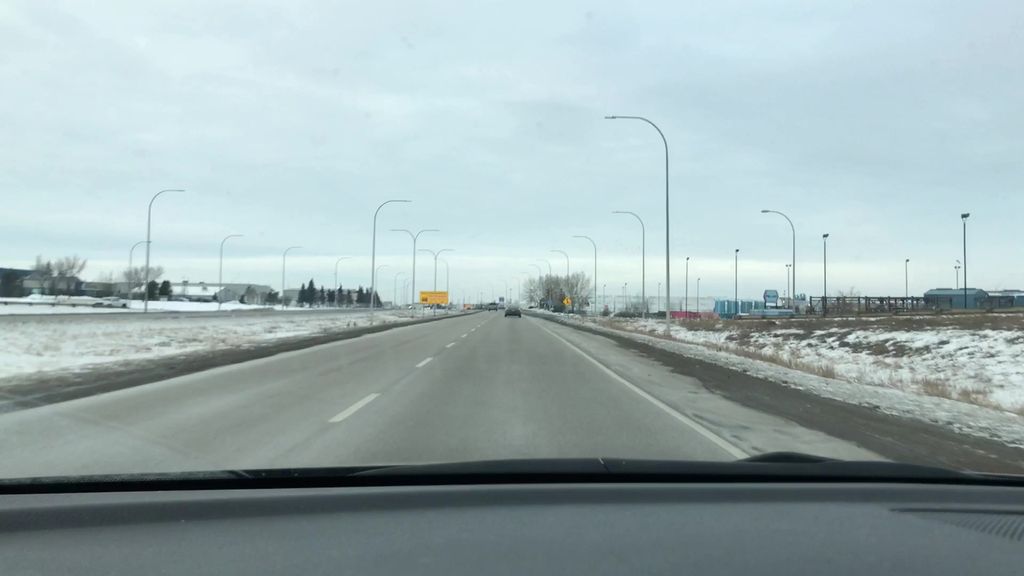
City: edmonton